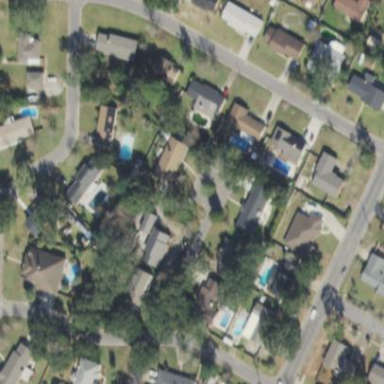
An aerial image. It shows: Residential area composed of single-family homes.